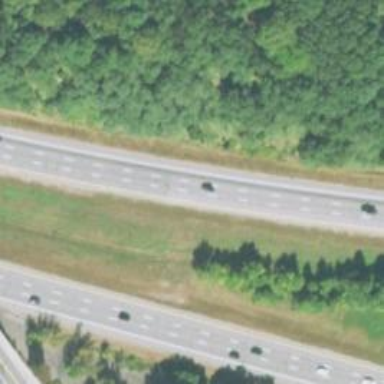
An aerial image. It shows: Asphalt motorway.